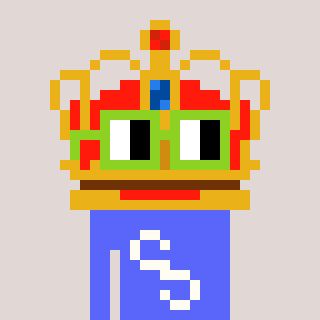
a pixel art character with square light green glasses, a crown-shaped head and a purple-colored body on a warm background